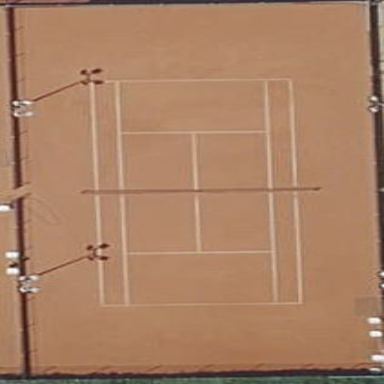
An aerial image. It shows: Tennis court on pitch.